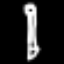
Label: pencil